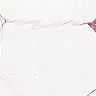
Metastatic tissue present: no